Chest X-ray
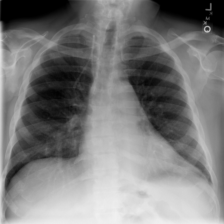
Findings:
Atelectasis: negative
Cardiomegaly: negative
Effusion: negative
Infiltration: negative
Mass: negative
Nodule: negative
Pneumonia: negative
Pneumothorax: negative
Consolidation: negative
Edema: negative
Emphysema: negative
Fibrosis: negative
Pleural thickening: negative
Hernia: negative